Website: apple
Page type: customer-info-address
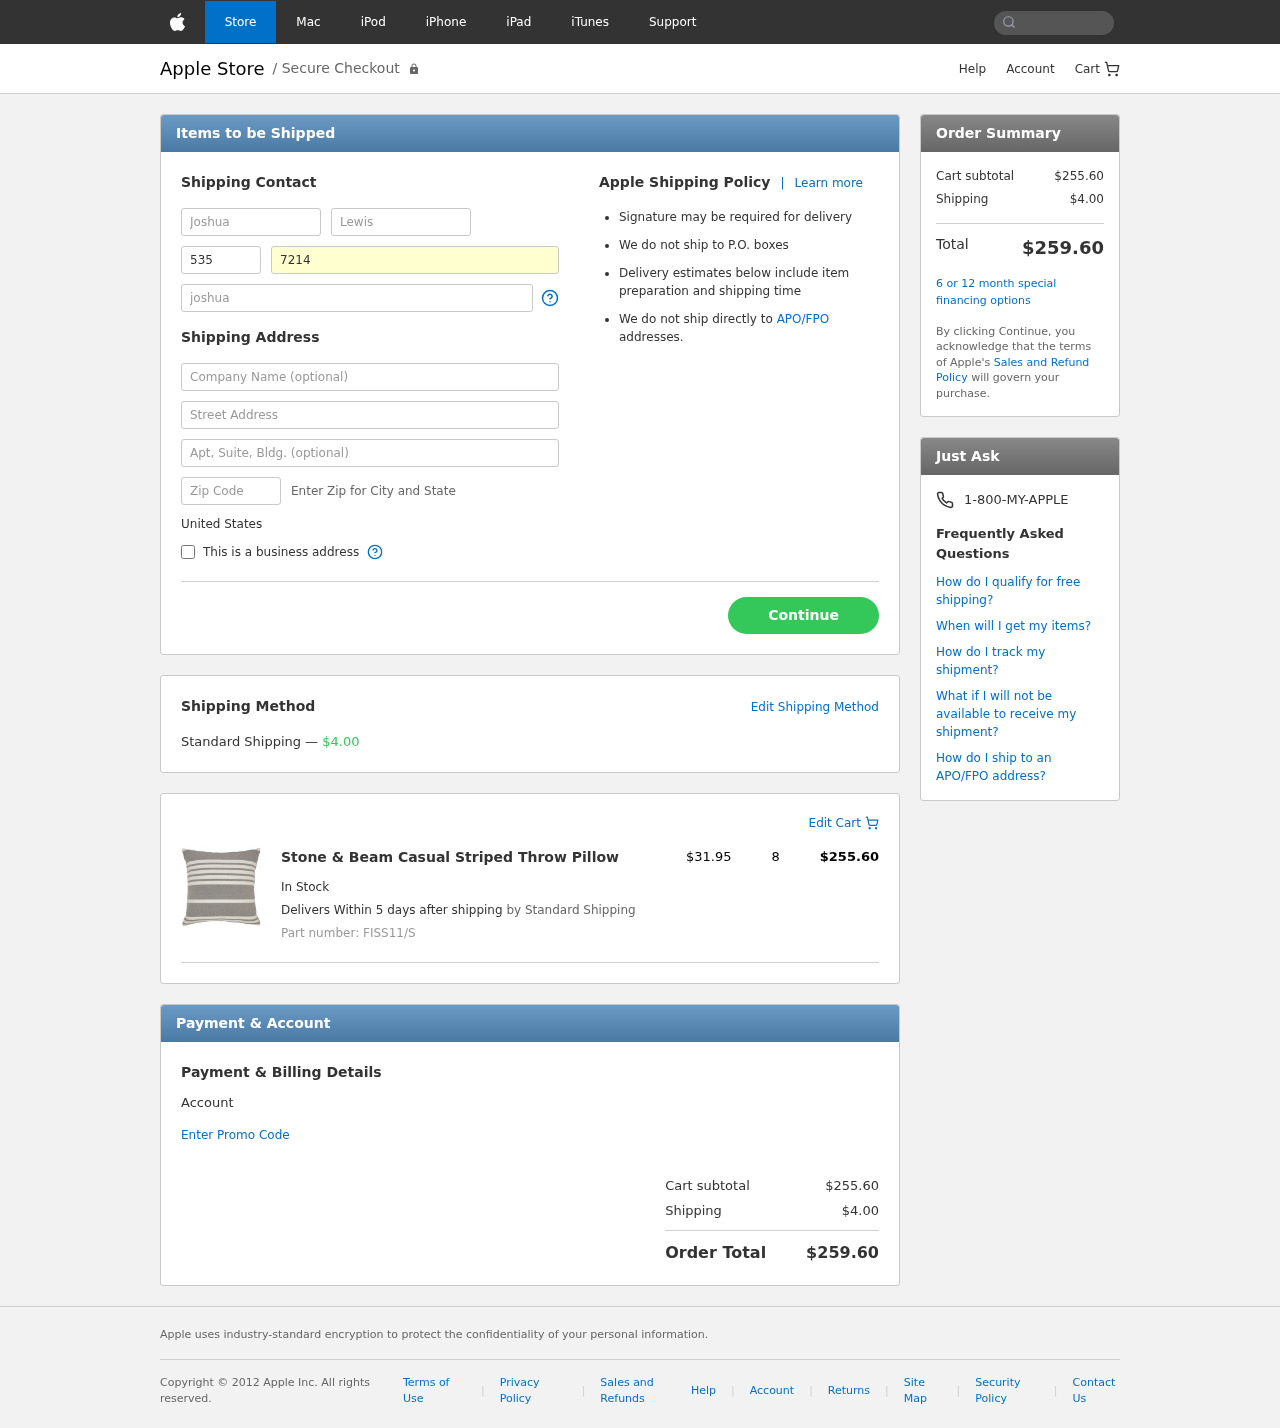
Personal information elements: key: PII_COUNTRY
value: United States
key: PII_FIRSTNAME
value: Joshua
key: PII_LASTNAME
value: Lewis
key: PII_PHONE_AREA
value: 535
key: PII_PHONE_LINE
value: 7214
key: PII_EMAIL
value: joshualewis@gmail.com
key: PII_STREET
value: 80478 Erica Prairie
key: PII_POSTCODE
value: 42496
Product elements: key: PRODUCT1_NAME
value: Stone & Beam Casual Striped Throw Pillow
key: PRODUCT1_PRICE
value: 31.95
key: PRODUCT1_QUANTITY
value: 8
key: PRODUCT1_SKU
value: FISS11/S
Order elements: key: ORDER_SHIPPING_COST
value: $4.00
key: ORDER_ITEM_TOTAL
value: $255.60
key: ORDER_SUBTOTAL
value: $255.60
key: ORDER_TOTAL
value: $259.60